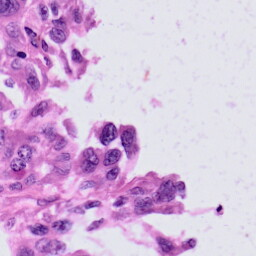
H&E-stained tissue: Skin